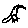
Label: bird